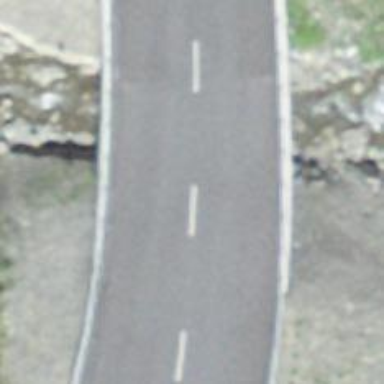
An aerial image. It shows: Primary highway on asphalt bridge.